Question: I am trying to make a music visualizer in Processing, not that that part is super important, and I'm using a fast fourier transform through Minim. It's working perfectly (reading the data), but there is a large spike on the left (bass) end. What's the best way to 'level' this out?
My source code is <URL>, if you want to take a look.

Thanks in advance,
-tlf
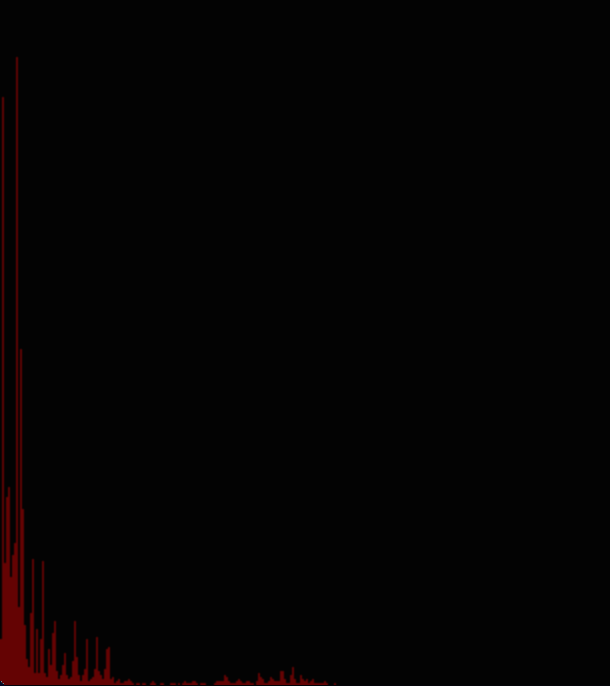
Answer: It turns out what I had to do was multiply the data by
'Math.log(i + 2) / 3'
where 'i' is the index of the data being referenced, zero-indexed from the left (bass).
You can see this in context <URL>